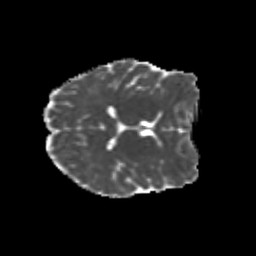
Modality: MD
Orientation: axial
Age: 20
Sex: female
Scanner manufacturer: siemens
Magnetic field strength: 3 T
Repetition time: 3.5 s
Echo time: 0.104 s